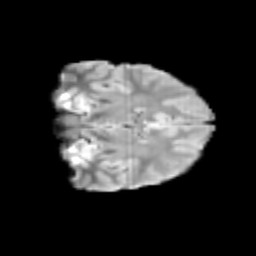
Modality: T2w
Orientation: coronal
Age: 13
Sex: male
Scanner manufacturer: siemens
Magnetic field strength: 3 T
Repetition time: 3.8 s
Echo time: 0.07 s